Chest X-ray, PA view. Patient: 55 years old, sex M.
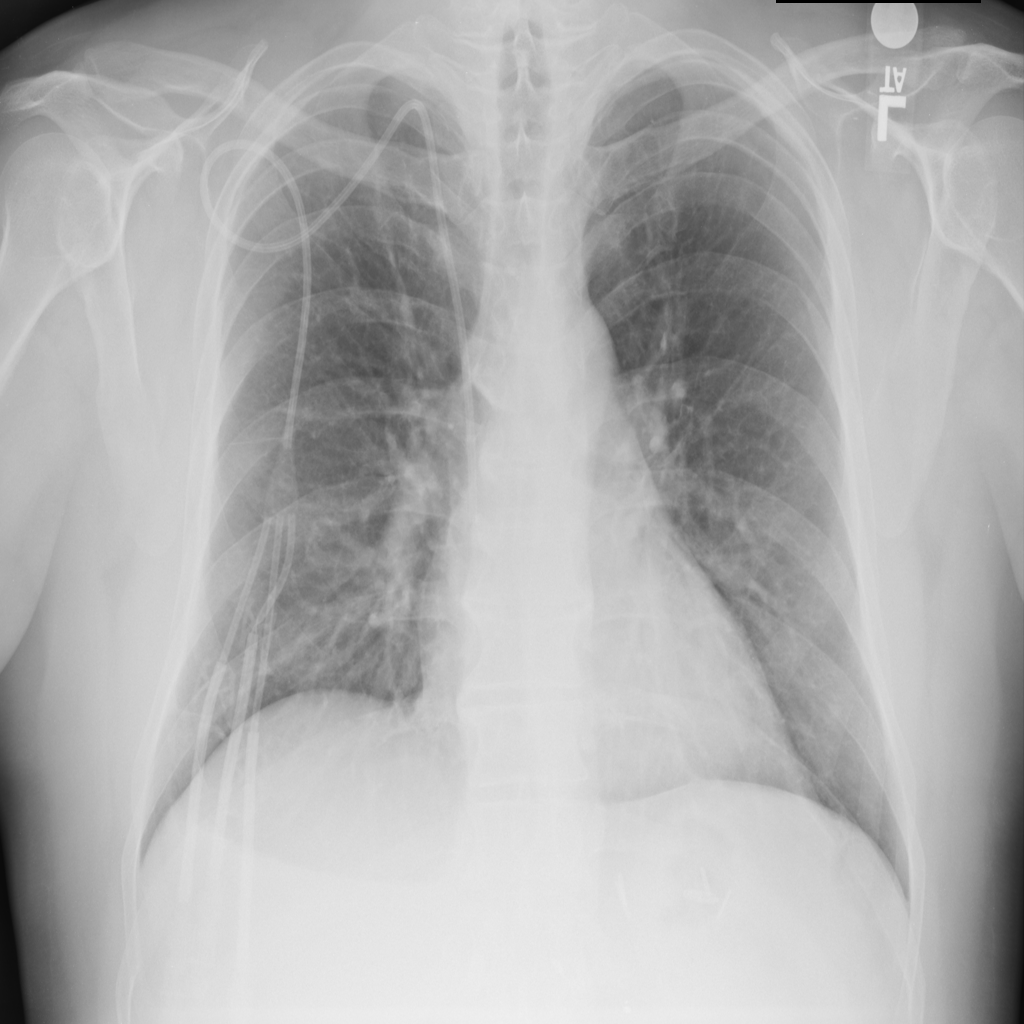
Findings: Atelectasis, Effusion